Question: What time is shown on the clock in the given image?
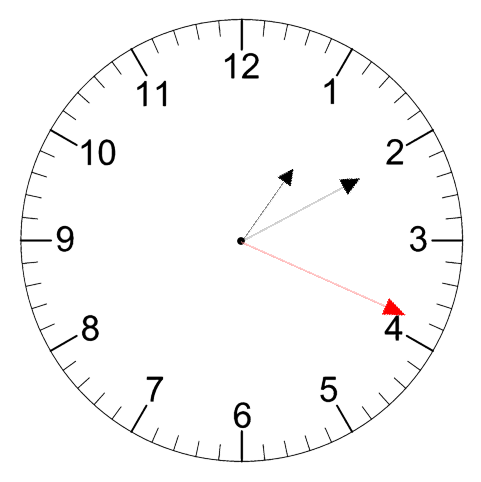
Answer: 01:10:19